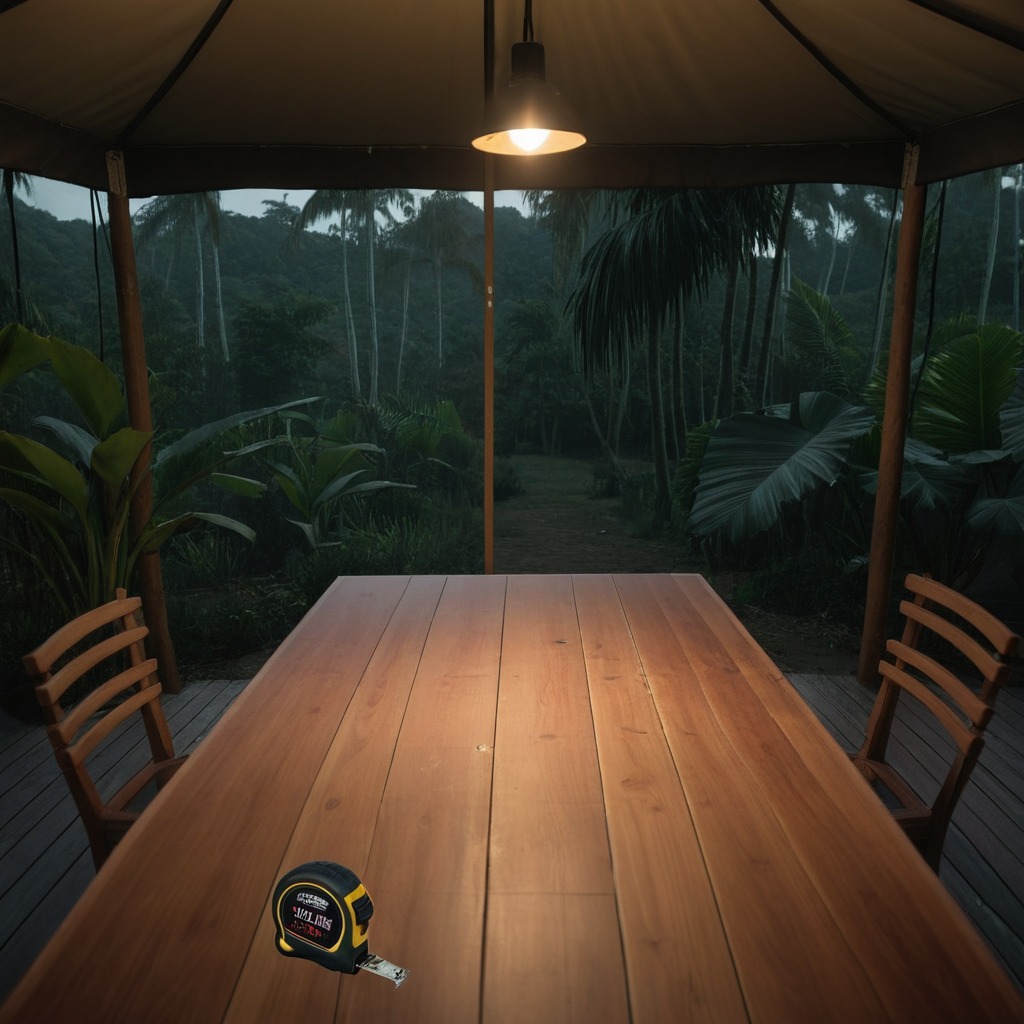
A measuring tape lies on the wooden table inside a jungle field workshop tent at night.